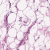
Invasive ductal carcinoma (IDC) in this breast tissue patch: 0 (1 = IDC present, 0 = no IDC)